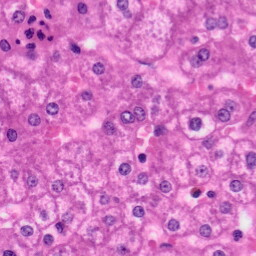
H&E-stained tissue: Liver